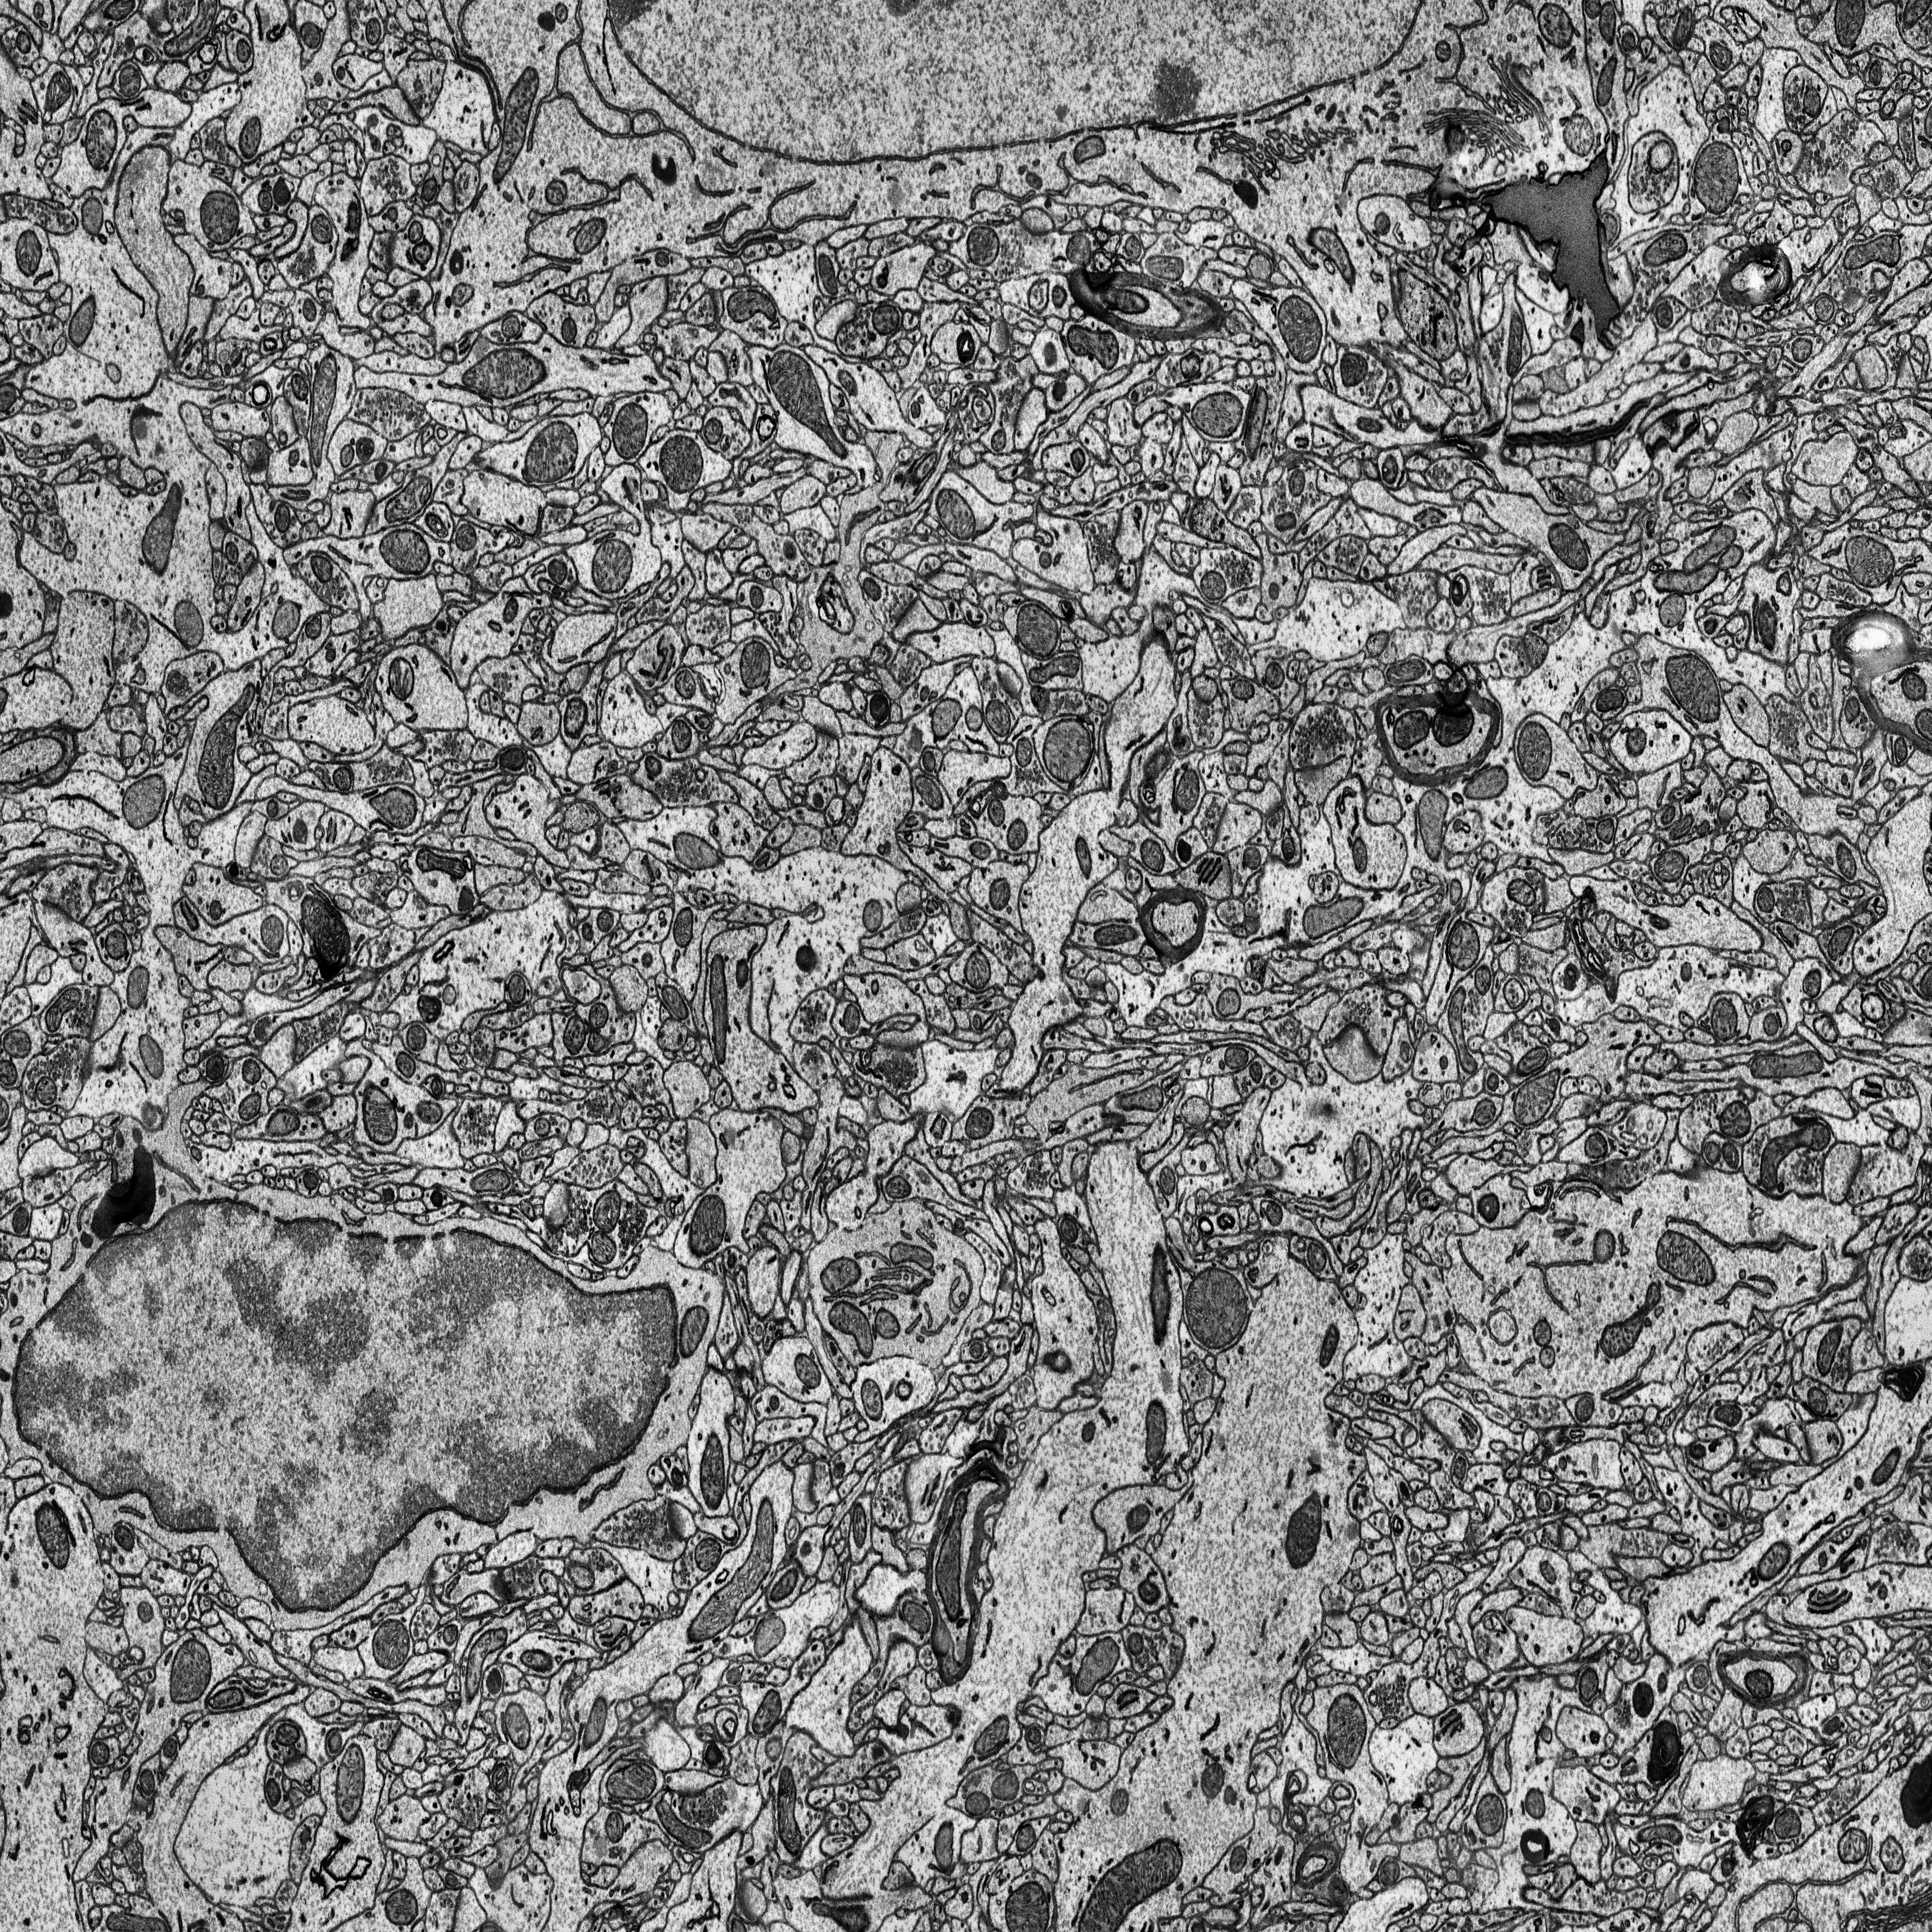
Electron microscopy slice of rat cortex tissue
Slice depth (z): 41
Mitochondria instances in slice: 386